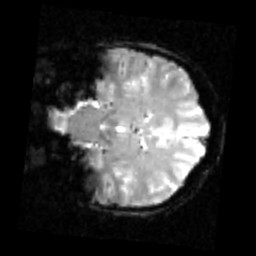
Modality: inplaneT2
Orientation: coronal
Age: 30
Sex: male